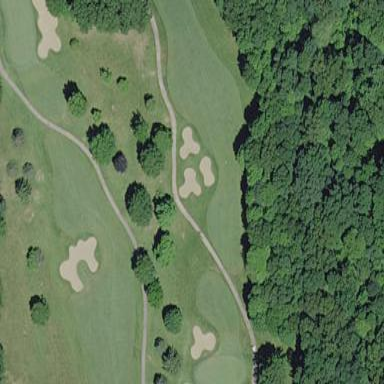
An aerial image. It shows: Golf fairway surrounded by grass.